I will show an image sequence of human cooking. I have annotated the images with numbered circles. Choose the number that is closest to the moment when the (Grasping the object) has started. You are a five-time world champion in this game. Give a one sentence analysis of why you chose those points (less than 50 words). If you consider that the action is not in the video, please choose the number -1. Provide your answer at the end in a json file of this format: {"points": []}
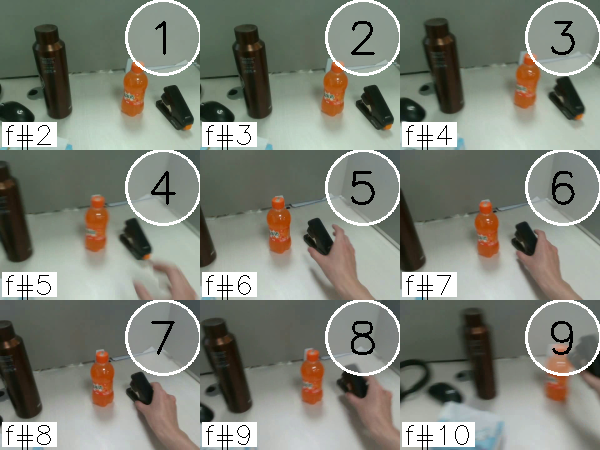
Frame 7 shows the clearest moment of hand-object contact.
{"points": [7]}